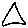
Label: triangle